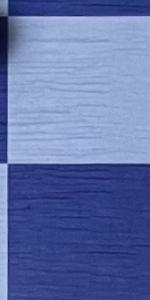
Label: Empty